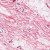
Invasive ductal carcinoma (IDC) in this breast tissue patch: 0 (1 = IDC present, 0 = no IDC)